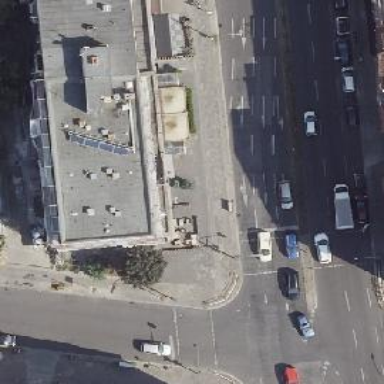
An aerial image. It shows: Restaurant.